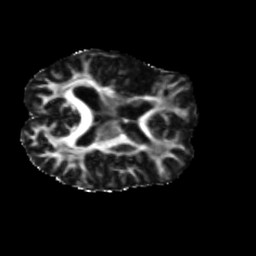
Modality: FA
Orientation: axial
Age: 74
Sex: female
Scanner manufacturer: siemens
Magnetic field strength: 3 T
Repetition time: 5.25 s
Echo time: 0.08 s